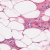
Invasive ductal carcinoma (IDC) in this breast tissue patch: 0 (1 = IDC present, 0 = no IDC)